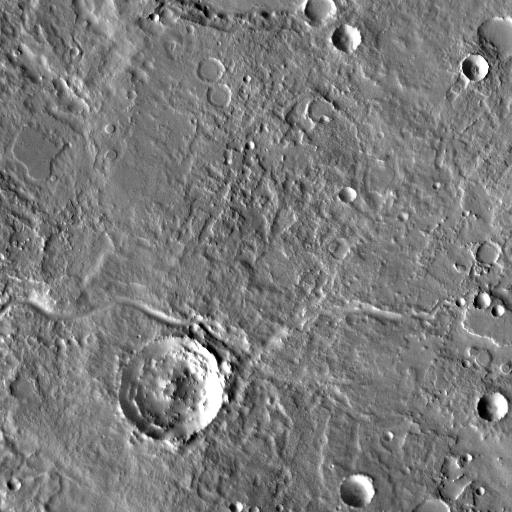
Crater classes present: Background, Other, Layered, Buried